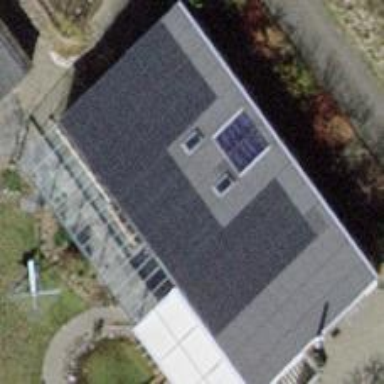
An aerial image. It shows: Detached building with skillion roof shape.